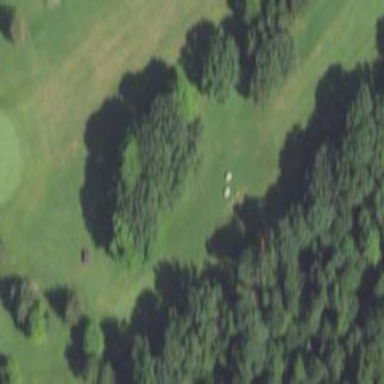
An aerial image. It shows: Golf tee.